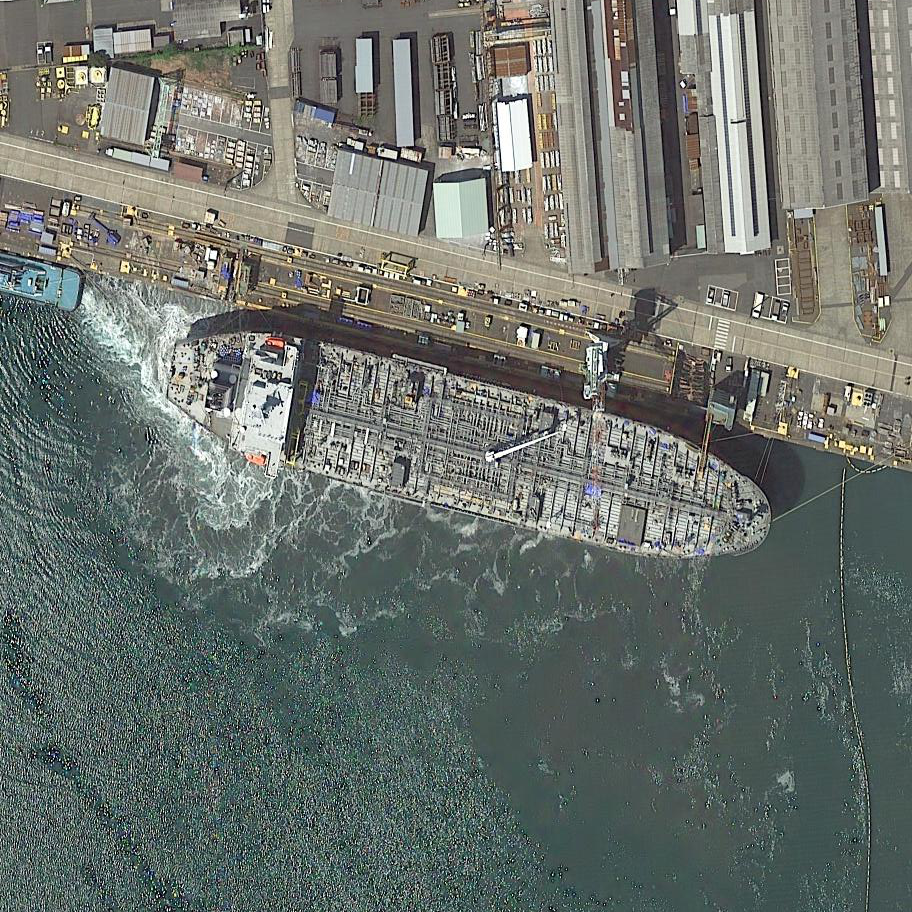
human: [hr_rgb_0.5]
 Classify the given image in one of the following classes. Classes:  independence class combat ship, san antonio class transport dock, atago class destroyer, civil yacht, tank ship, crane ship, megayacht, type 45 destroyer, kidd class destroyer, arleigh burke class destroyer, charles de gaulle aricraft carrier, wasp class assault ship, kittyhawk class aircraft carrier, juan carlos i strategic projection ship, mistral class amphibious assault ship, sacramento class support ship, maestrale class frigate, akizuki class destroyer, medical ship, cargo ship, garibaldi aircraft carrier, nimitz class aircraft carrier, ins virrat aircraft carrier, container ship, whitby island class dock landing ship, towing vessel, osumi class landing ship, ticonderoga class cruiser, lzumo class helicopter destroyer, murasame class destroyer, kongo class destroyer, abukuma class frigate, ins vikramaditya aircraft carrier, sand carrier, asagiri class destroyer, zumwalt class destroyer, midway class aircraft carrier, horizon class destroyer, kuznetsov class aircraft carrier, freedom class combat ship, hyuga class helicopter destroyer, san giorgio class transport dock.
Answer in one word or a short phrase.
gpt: Tank ship